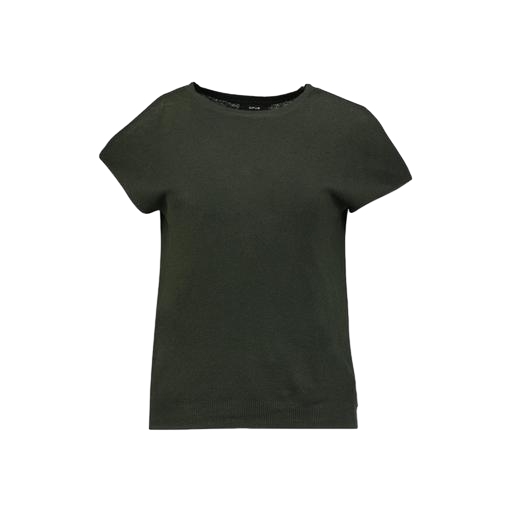
short-sleeve top only macy, green women's t-shirt, army green t-shirt, white background